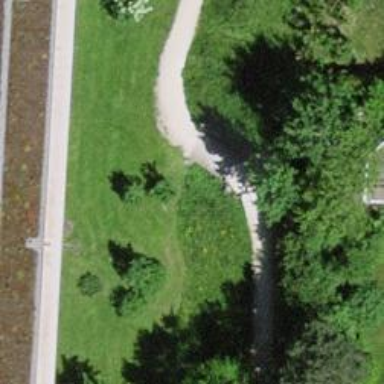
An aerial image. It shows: Footway bridge.